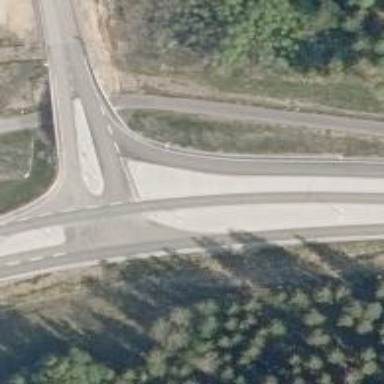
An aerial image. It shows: Secondary link road with asphalt surface.